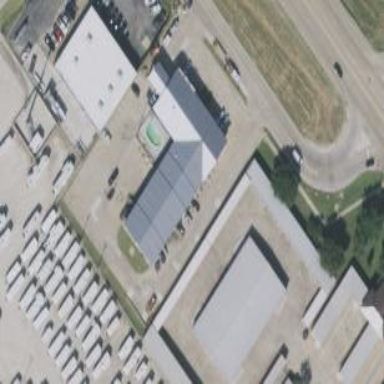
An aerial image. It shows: Building that is motel.